Field crop: tomato
Growth stage: 1
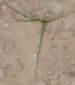
Species: cyperus